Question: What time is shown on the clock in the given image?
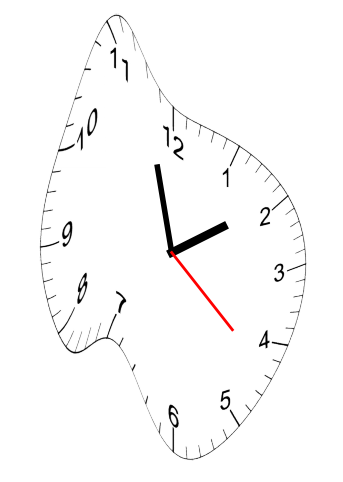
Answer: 01:57:22